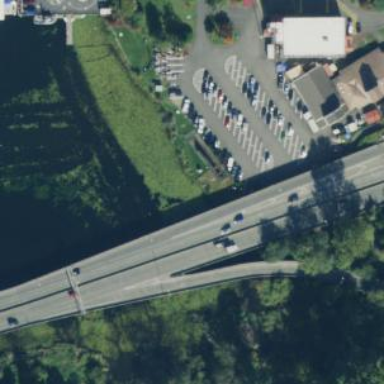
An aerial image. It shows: Viaduct bridge over motorway link.